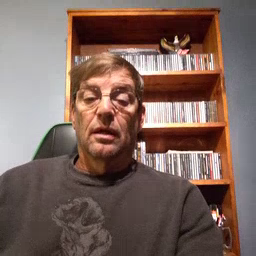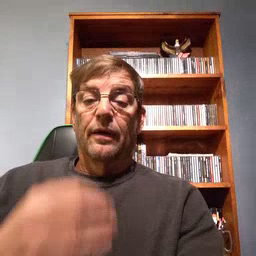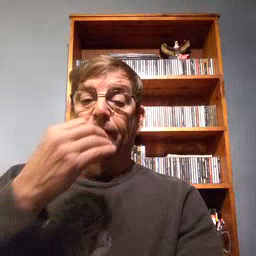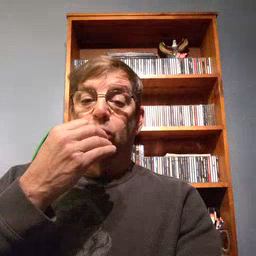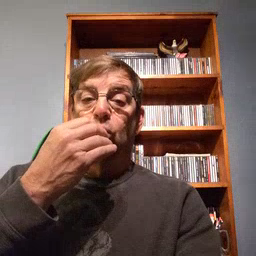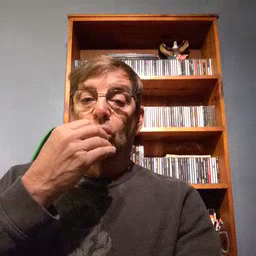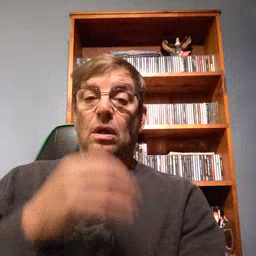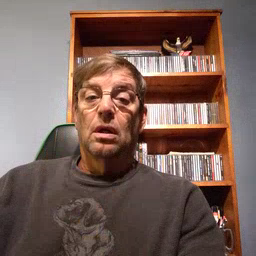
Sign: food